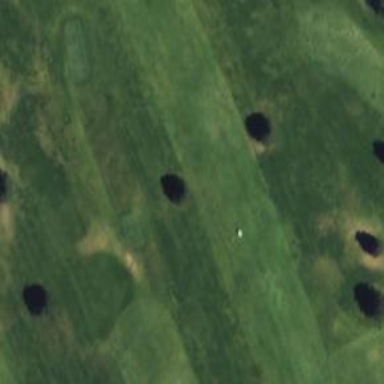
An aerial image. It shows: Scenic golf fairway.